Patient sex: M
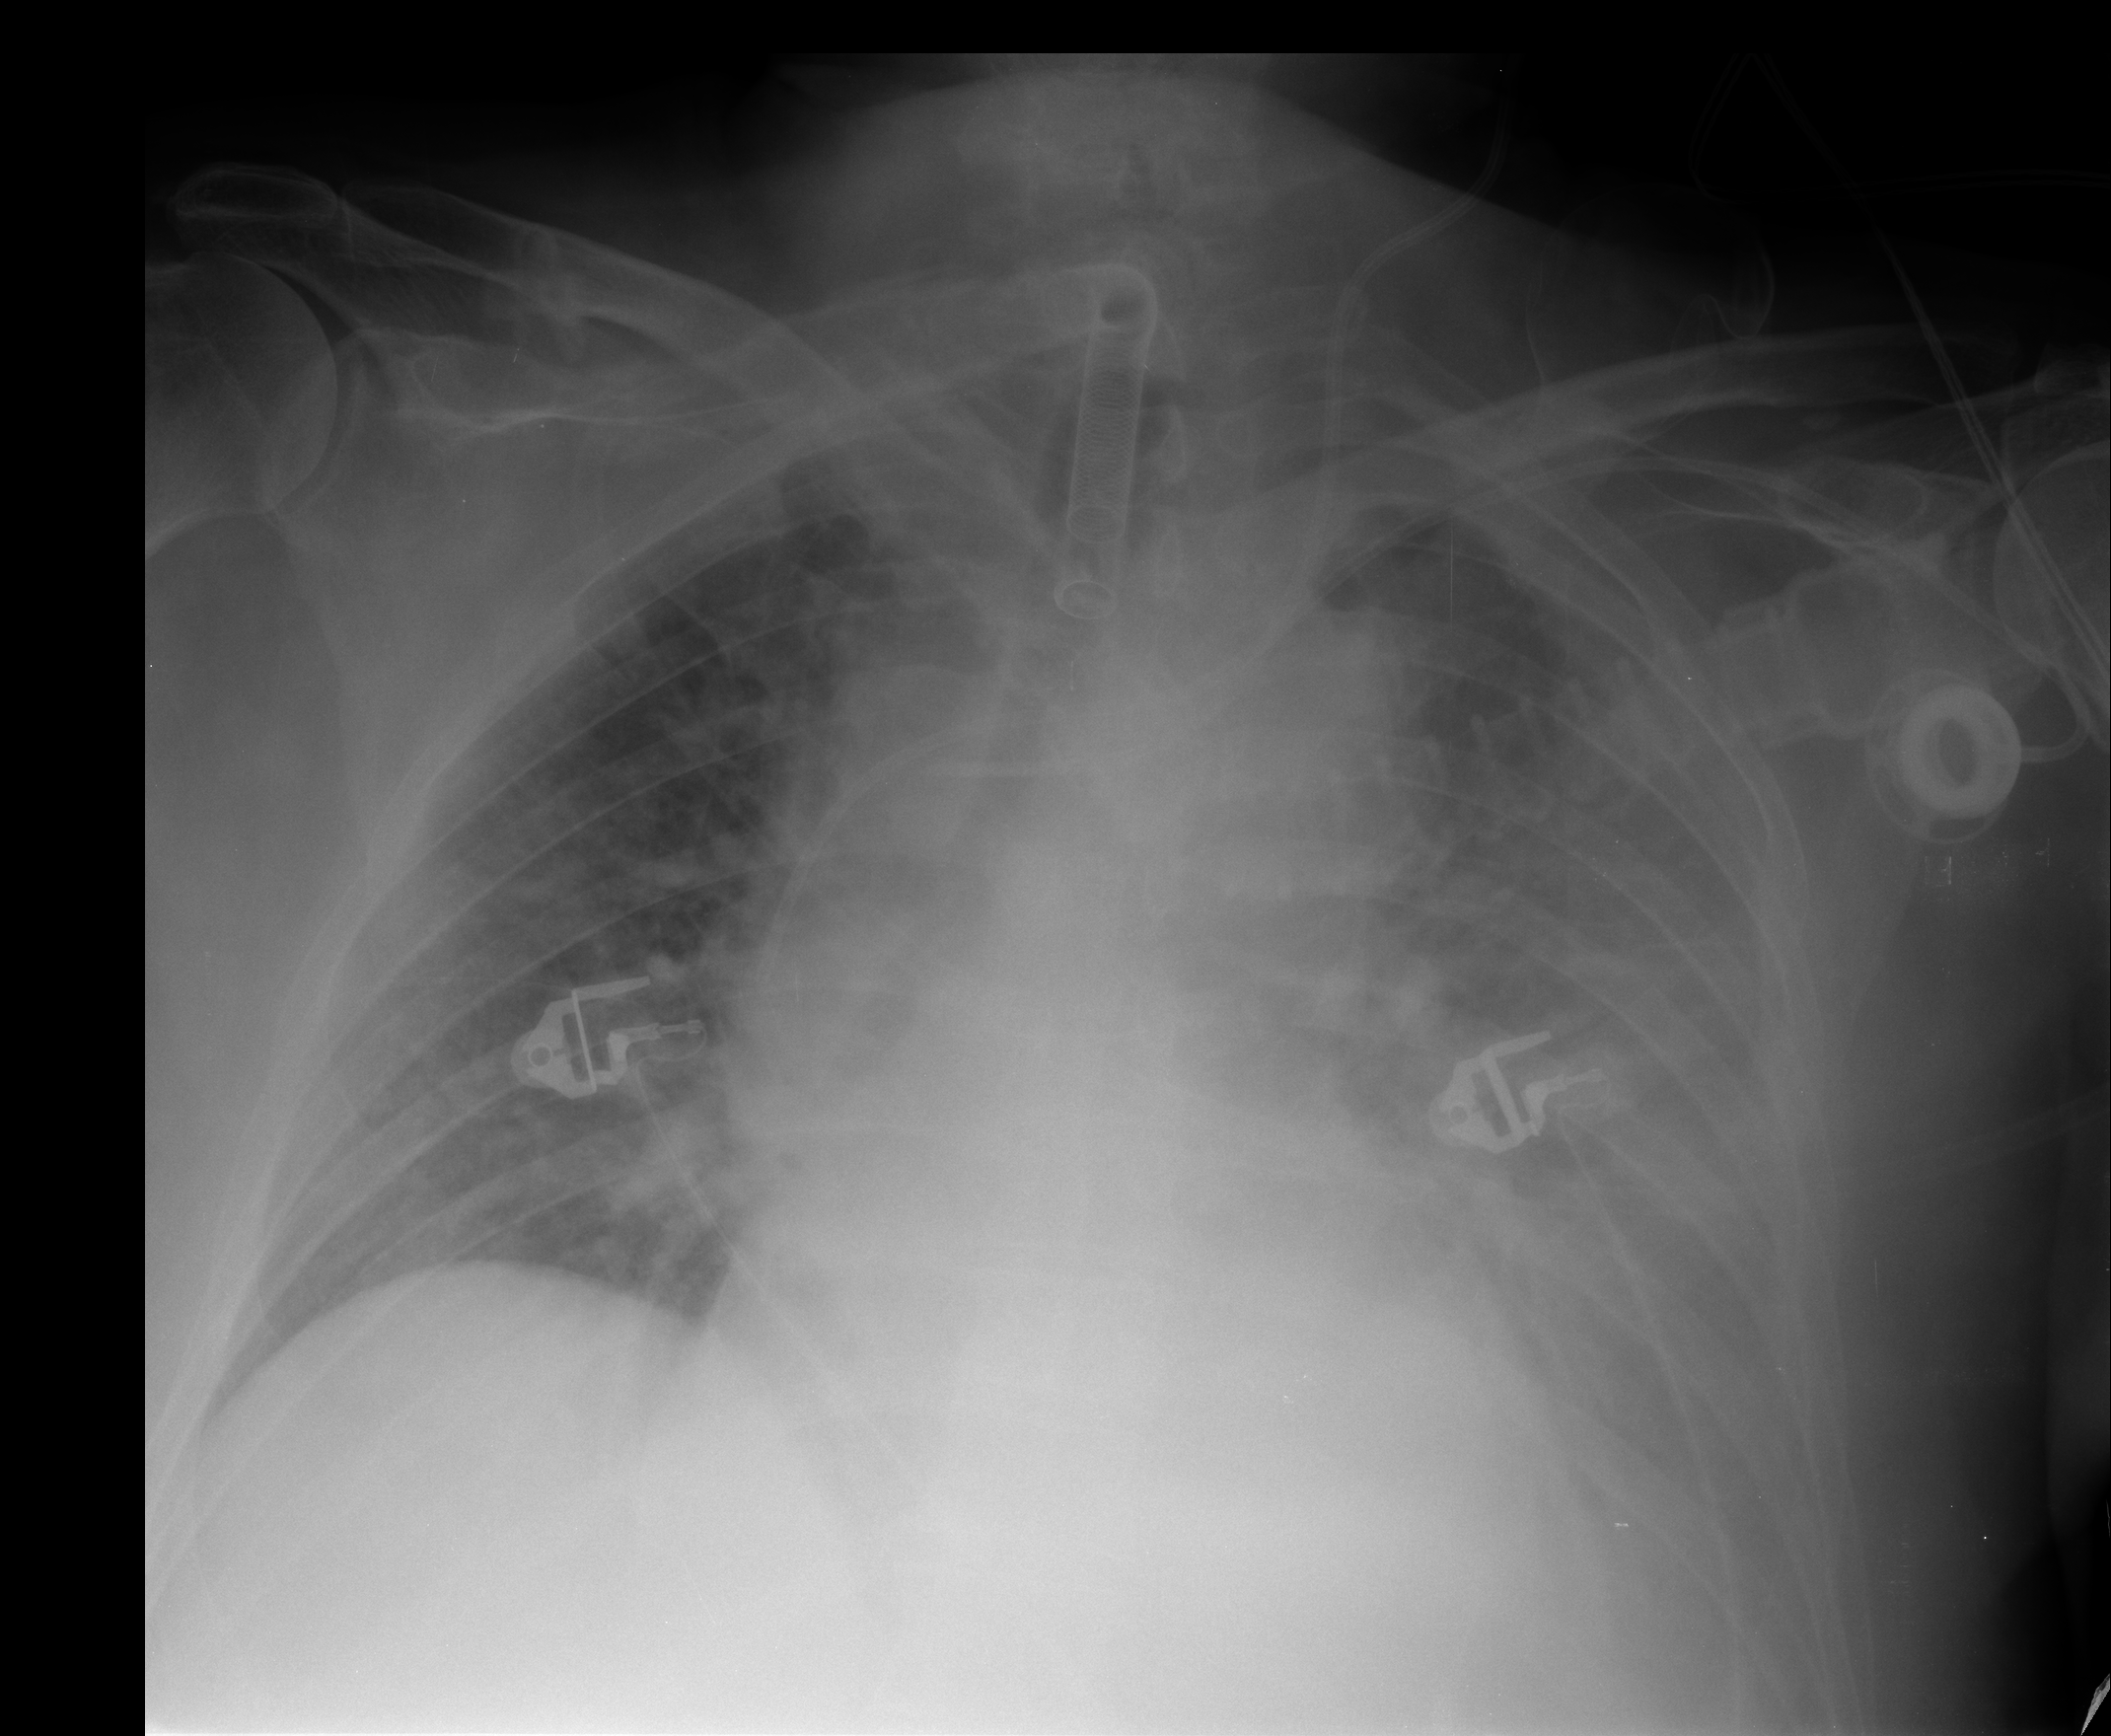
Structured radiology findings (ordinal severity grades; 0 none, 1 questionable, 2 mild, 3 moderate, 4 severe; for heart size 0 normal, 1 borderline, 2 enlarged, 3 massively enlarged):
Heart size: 1
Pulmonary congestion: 2
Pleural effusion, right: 0
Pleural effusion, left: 3
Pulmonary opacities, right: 2
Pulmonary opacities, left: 3
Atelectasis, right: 1
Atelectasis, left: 3